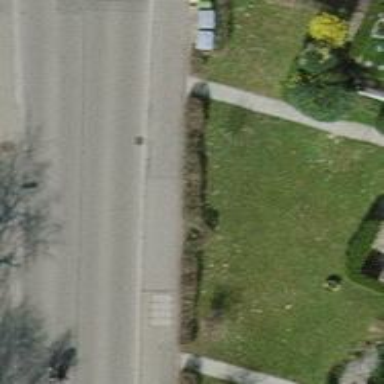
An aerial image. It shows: Hedge acting as barrier.